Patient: sex F, age 32
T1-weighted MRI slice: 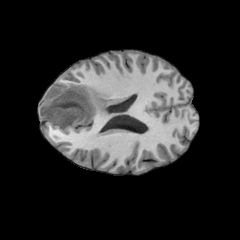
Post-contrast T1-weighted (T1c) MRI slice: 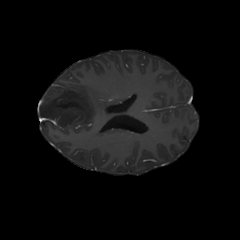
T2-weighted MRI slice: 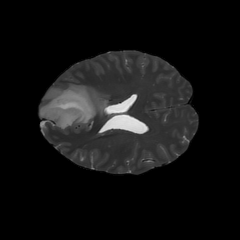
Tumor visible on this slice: yes
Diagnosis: Astrocytoma, IDH-mutant
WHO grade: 3